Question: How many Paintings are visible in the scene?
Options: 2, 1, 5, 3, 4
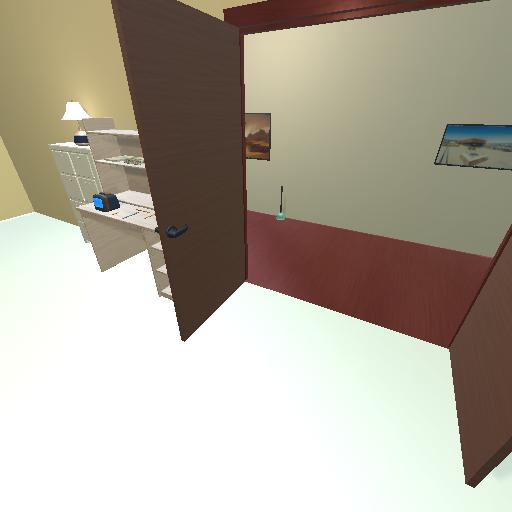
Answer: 2